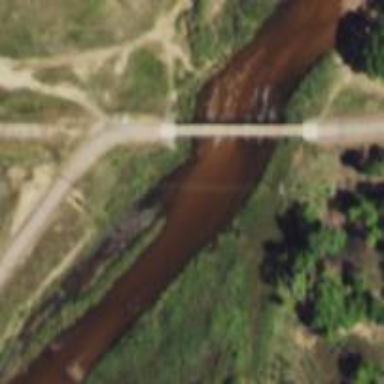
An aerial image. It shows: Abandoned railway bridge for standard gauge trains.